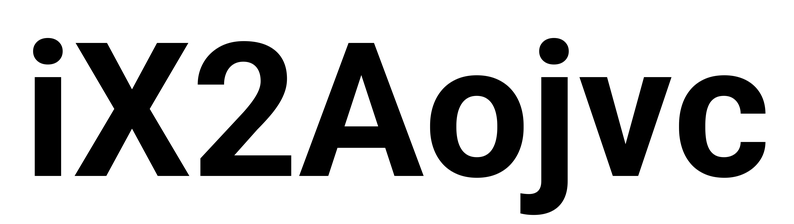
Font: Roboto_Bold